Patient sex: M
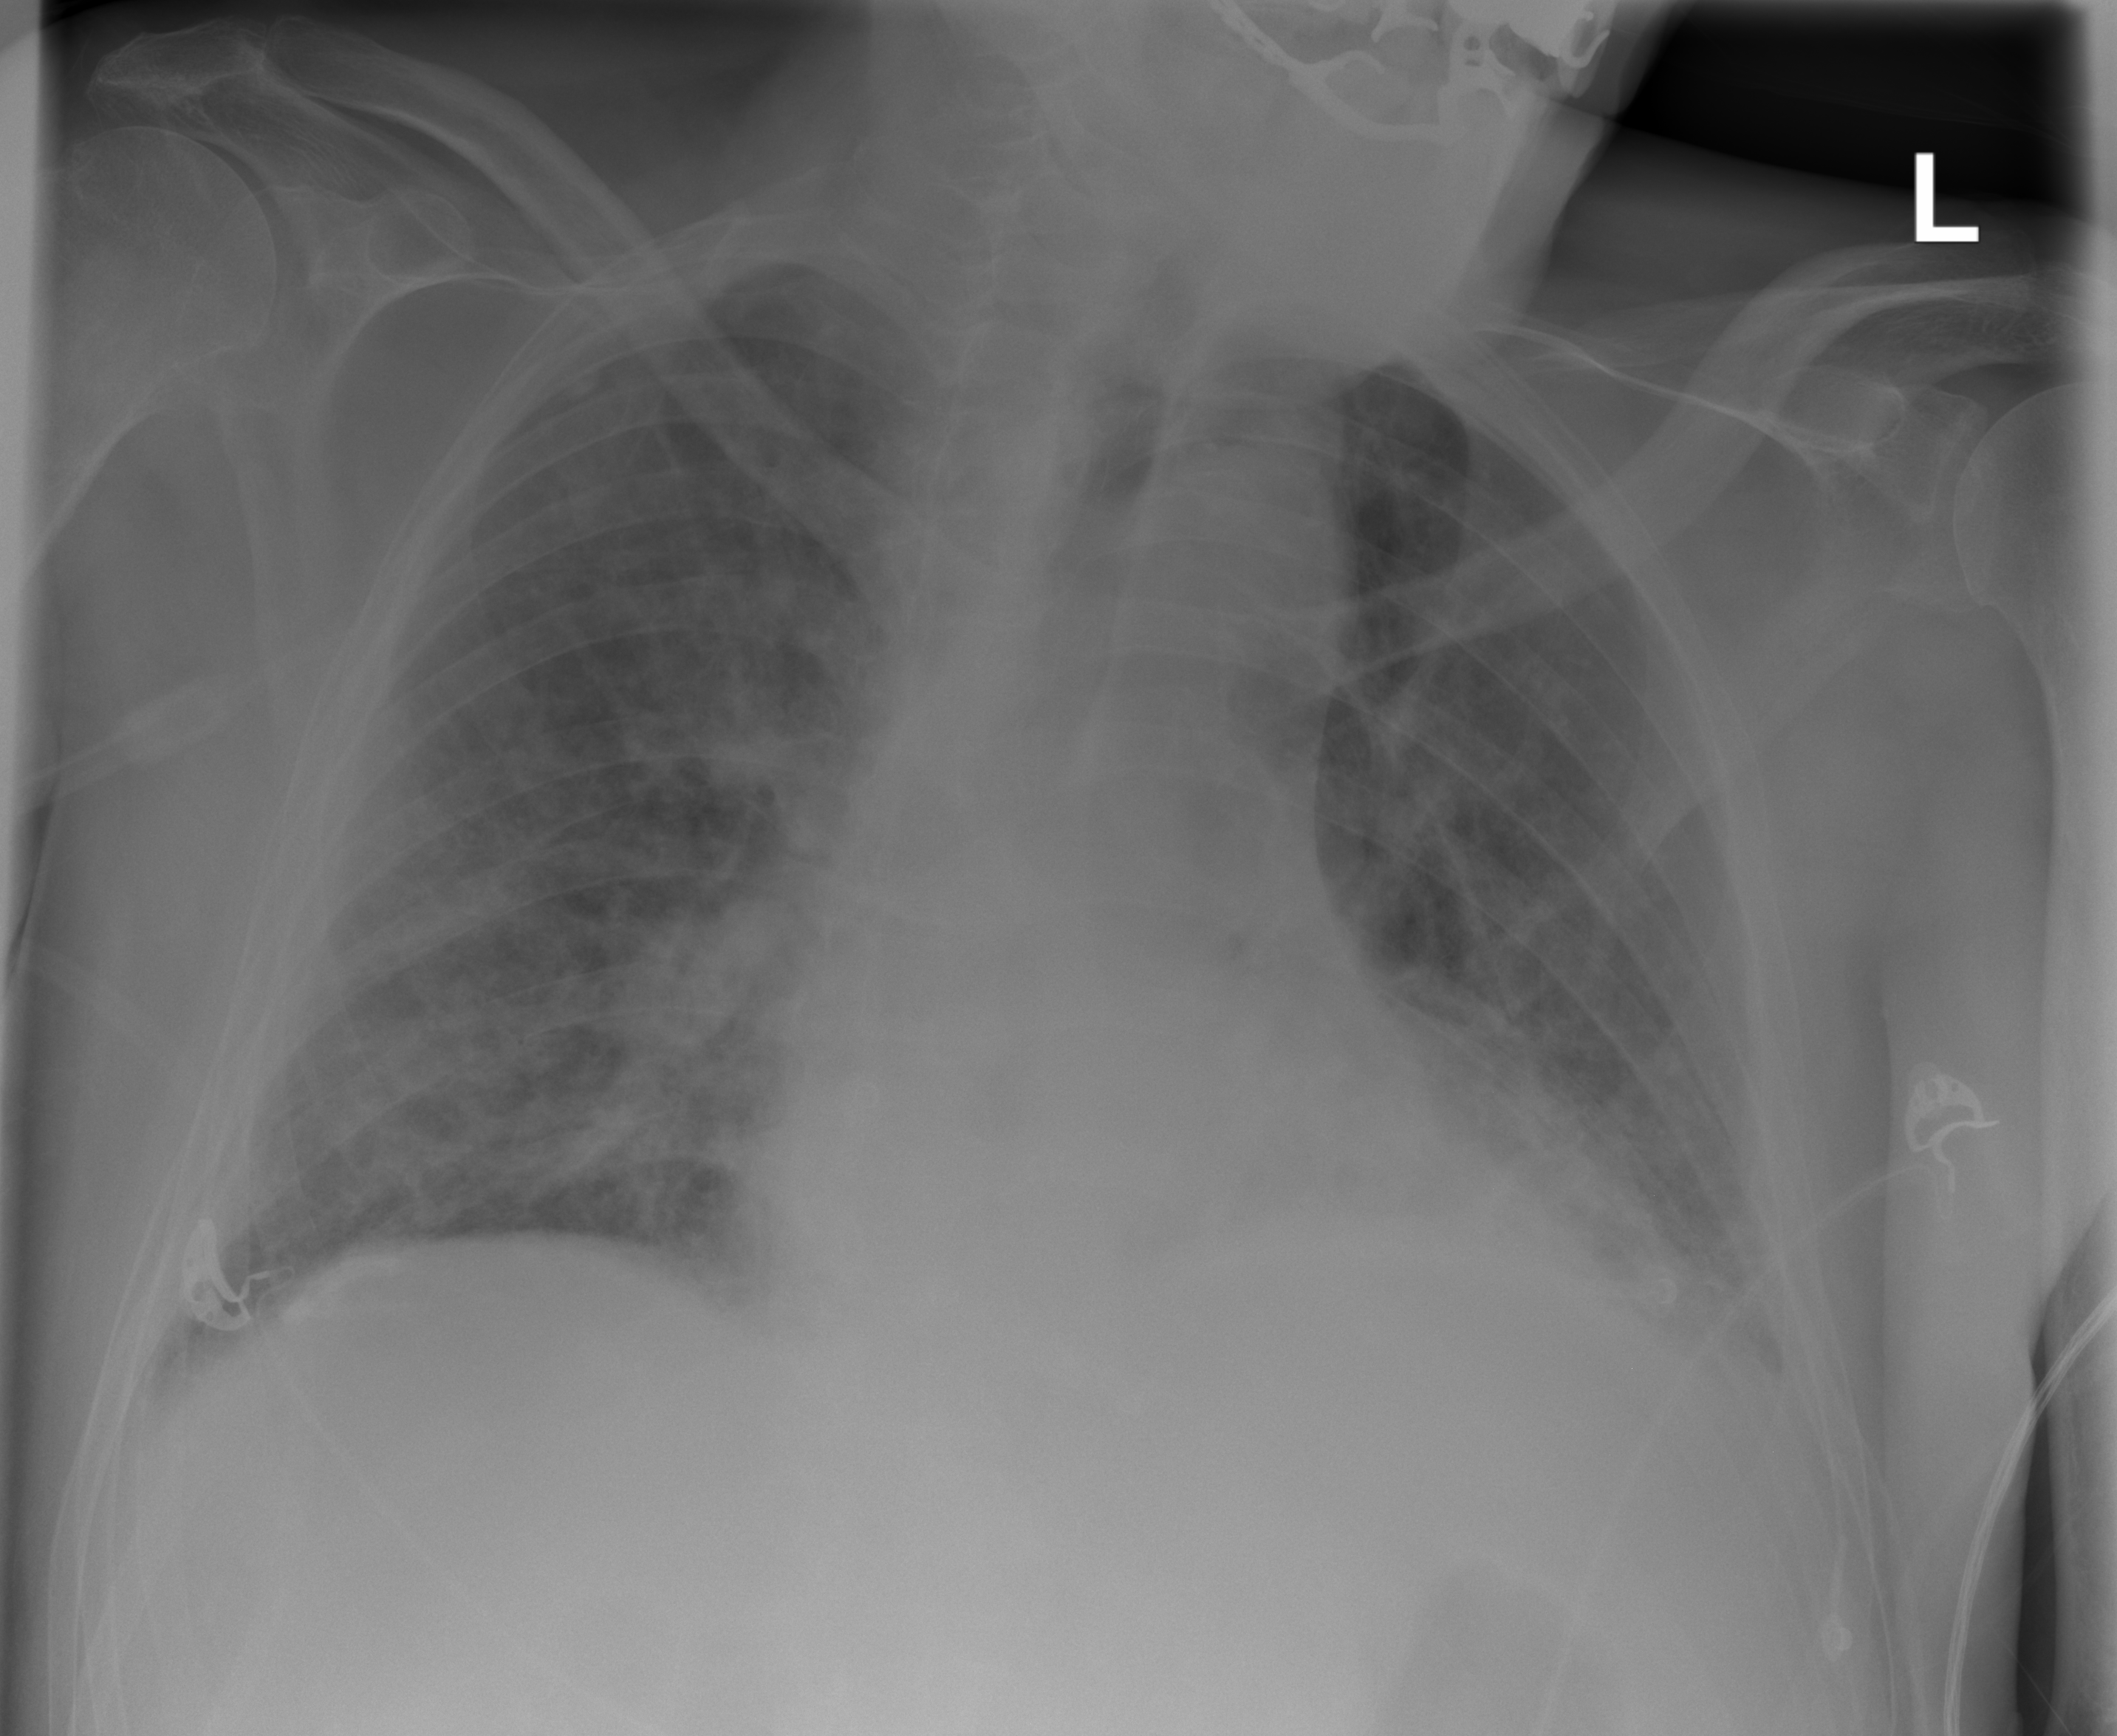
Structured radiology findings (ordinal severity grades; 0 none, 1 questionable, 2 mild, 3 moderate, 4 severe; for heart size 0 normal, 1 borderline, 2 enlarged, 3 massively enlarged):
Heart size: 1
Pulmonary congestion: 1
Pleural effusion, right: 0
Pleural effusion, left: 0
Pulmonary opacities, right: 2
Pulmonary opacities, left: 1
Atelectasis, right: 1
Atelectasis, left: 2